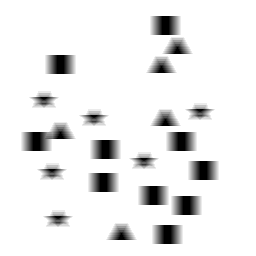
Squares: 10
Triangles: 5
Stars: 6
Total shapes: 21